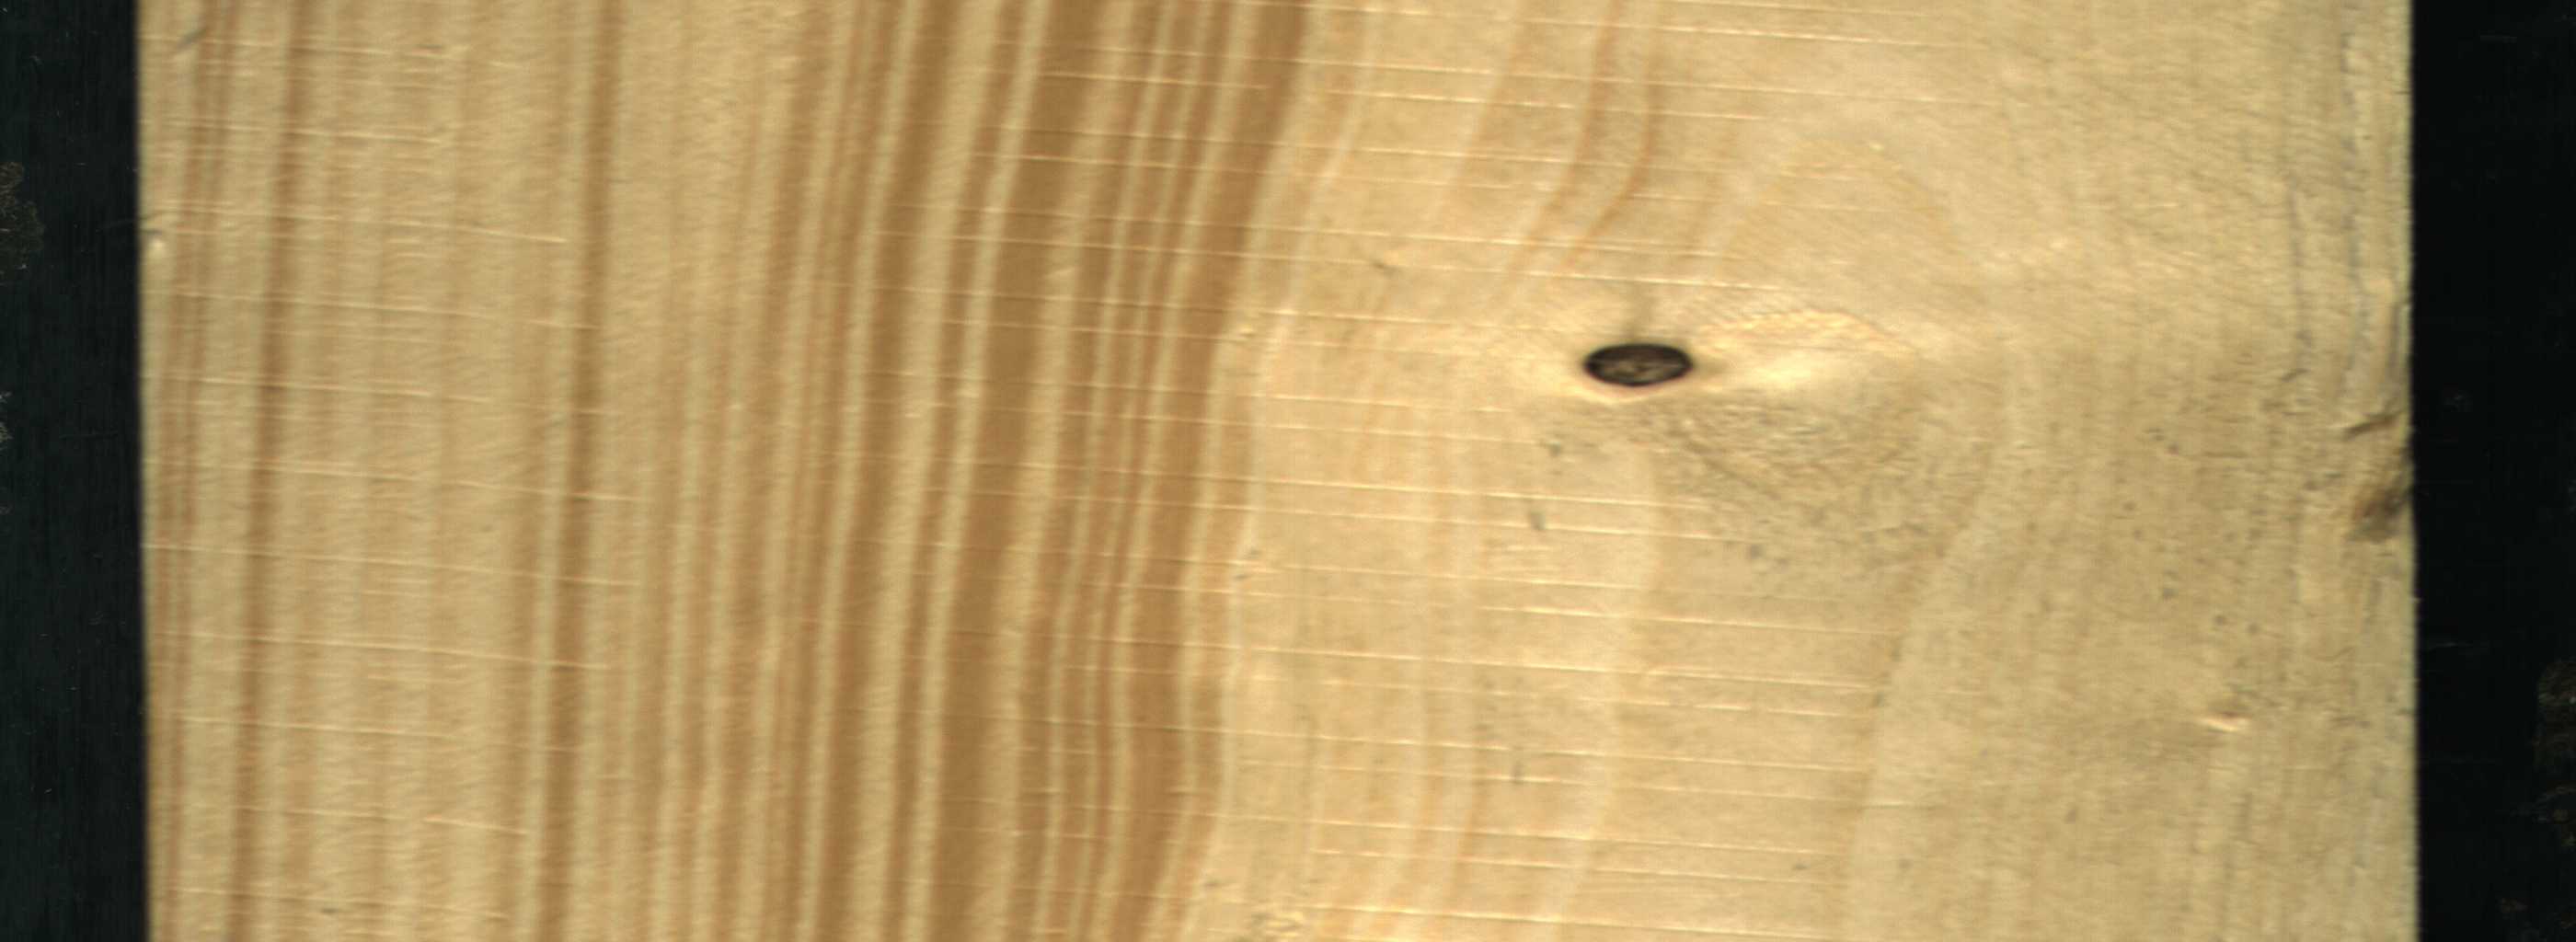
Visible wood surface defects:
Dead_Knot